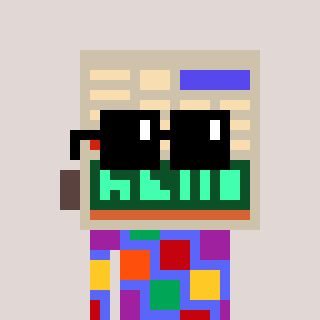
a pixel art character with square black sunglasses, a calculator-shaped head and a purple-colored body on a warm background